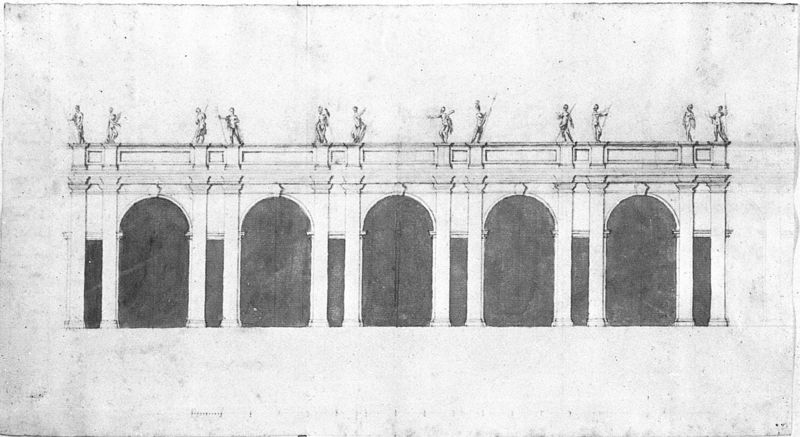
Titel: Ansicht der Arkade in einer ersten Idee
Künstler: Giovanni Lorenzo Bernini
Institution: Vatikan, Biblioteca Apostolica Vaticana
Schlagwörter: weiß, bewegung, schwarz, skizze, säule, säulen, zeichnung, gebäude, architektur, fünf, flach, renaissance, bogen, fassade, studie, mauer, pilaster, figuren, rundbogen, zeigen, tor, halle, bögen, eingang, gang, eckig, torbogen, balustrade, kohle, symmetrisch, schwarzweiss, stich, schwerter, schwerte, bleistift, entwurf, arkaden, kapitelle, schlussstein, tore, skulpturen, statuen, lanzen, speer, speere, zwölf, säulenhalle, ebenen, säulengang, lisenen, aufriss, bauzeichnung, flachdach, attika, paare, zwischenraum, torbögen, theatermotiv, zehn, einstöckig, sper, zusammen, bogenhalle, pilaste, 5, 10